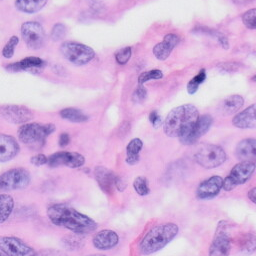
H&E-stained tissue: Skin